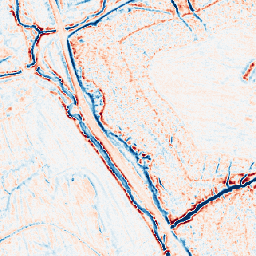
Category: edge_preserving
Decomposition family: bilateral
Decomposition parameters: d: 9
sigma_color: 50
sigma_space: 150
Upsampling method: area
Upsampling parameters: scale: 4
Upsampling scale: 4